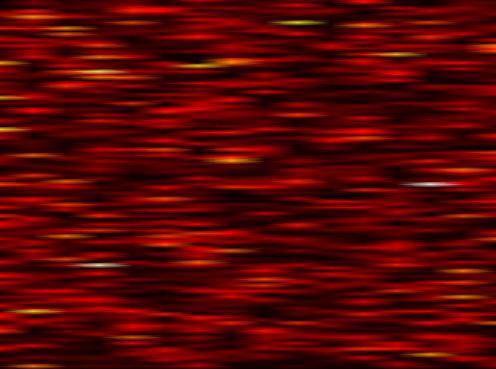
Label: UFMC